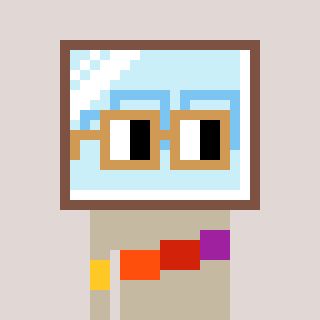
a pixel art character with square brown glasses, a mirror-shaped head and a bege-colored body on a warm background